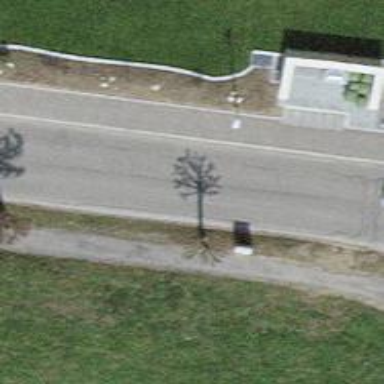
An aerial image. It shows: Avenue lined with broadleaved deciduous trees.